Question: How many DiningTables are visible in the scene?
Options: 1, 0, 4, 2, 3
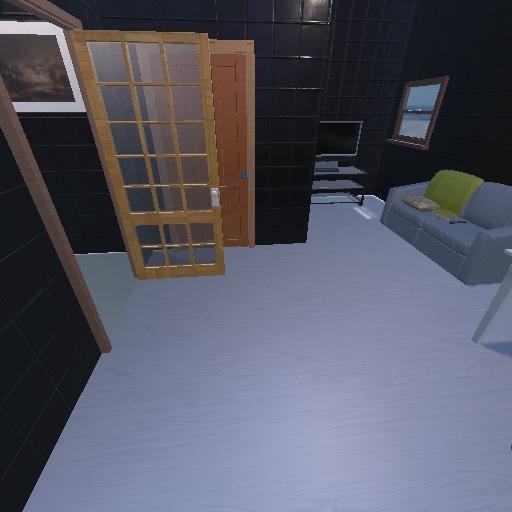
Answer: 1